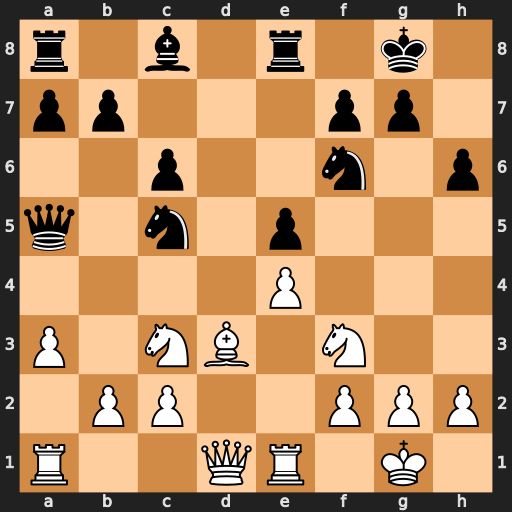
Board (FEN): r1b1r1k1/pp3pp1/2p2n1p/q1n1p3/4P3/P1NB1N2/1PP2PPP/R2QR1K1
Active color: w
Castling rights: -
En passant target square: -
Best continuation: b4 Qb6 bxc5